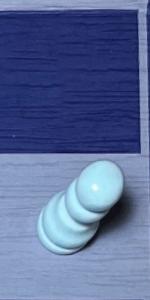
Label: Pawn_White